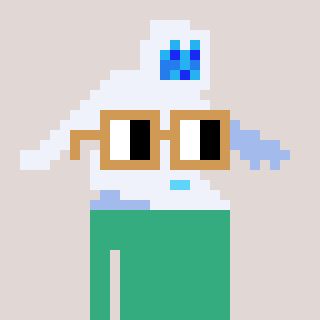
a pixel art character with square brown glasses, a yeti-shaped head and a teal-colored body on a warm background